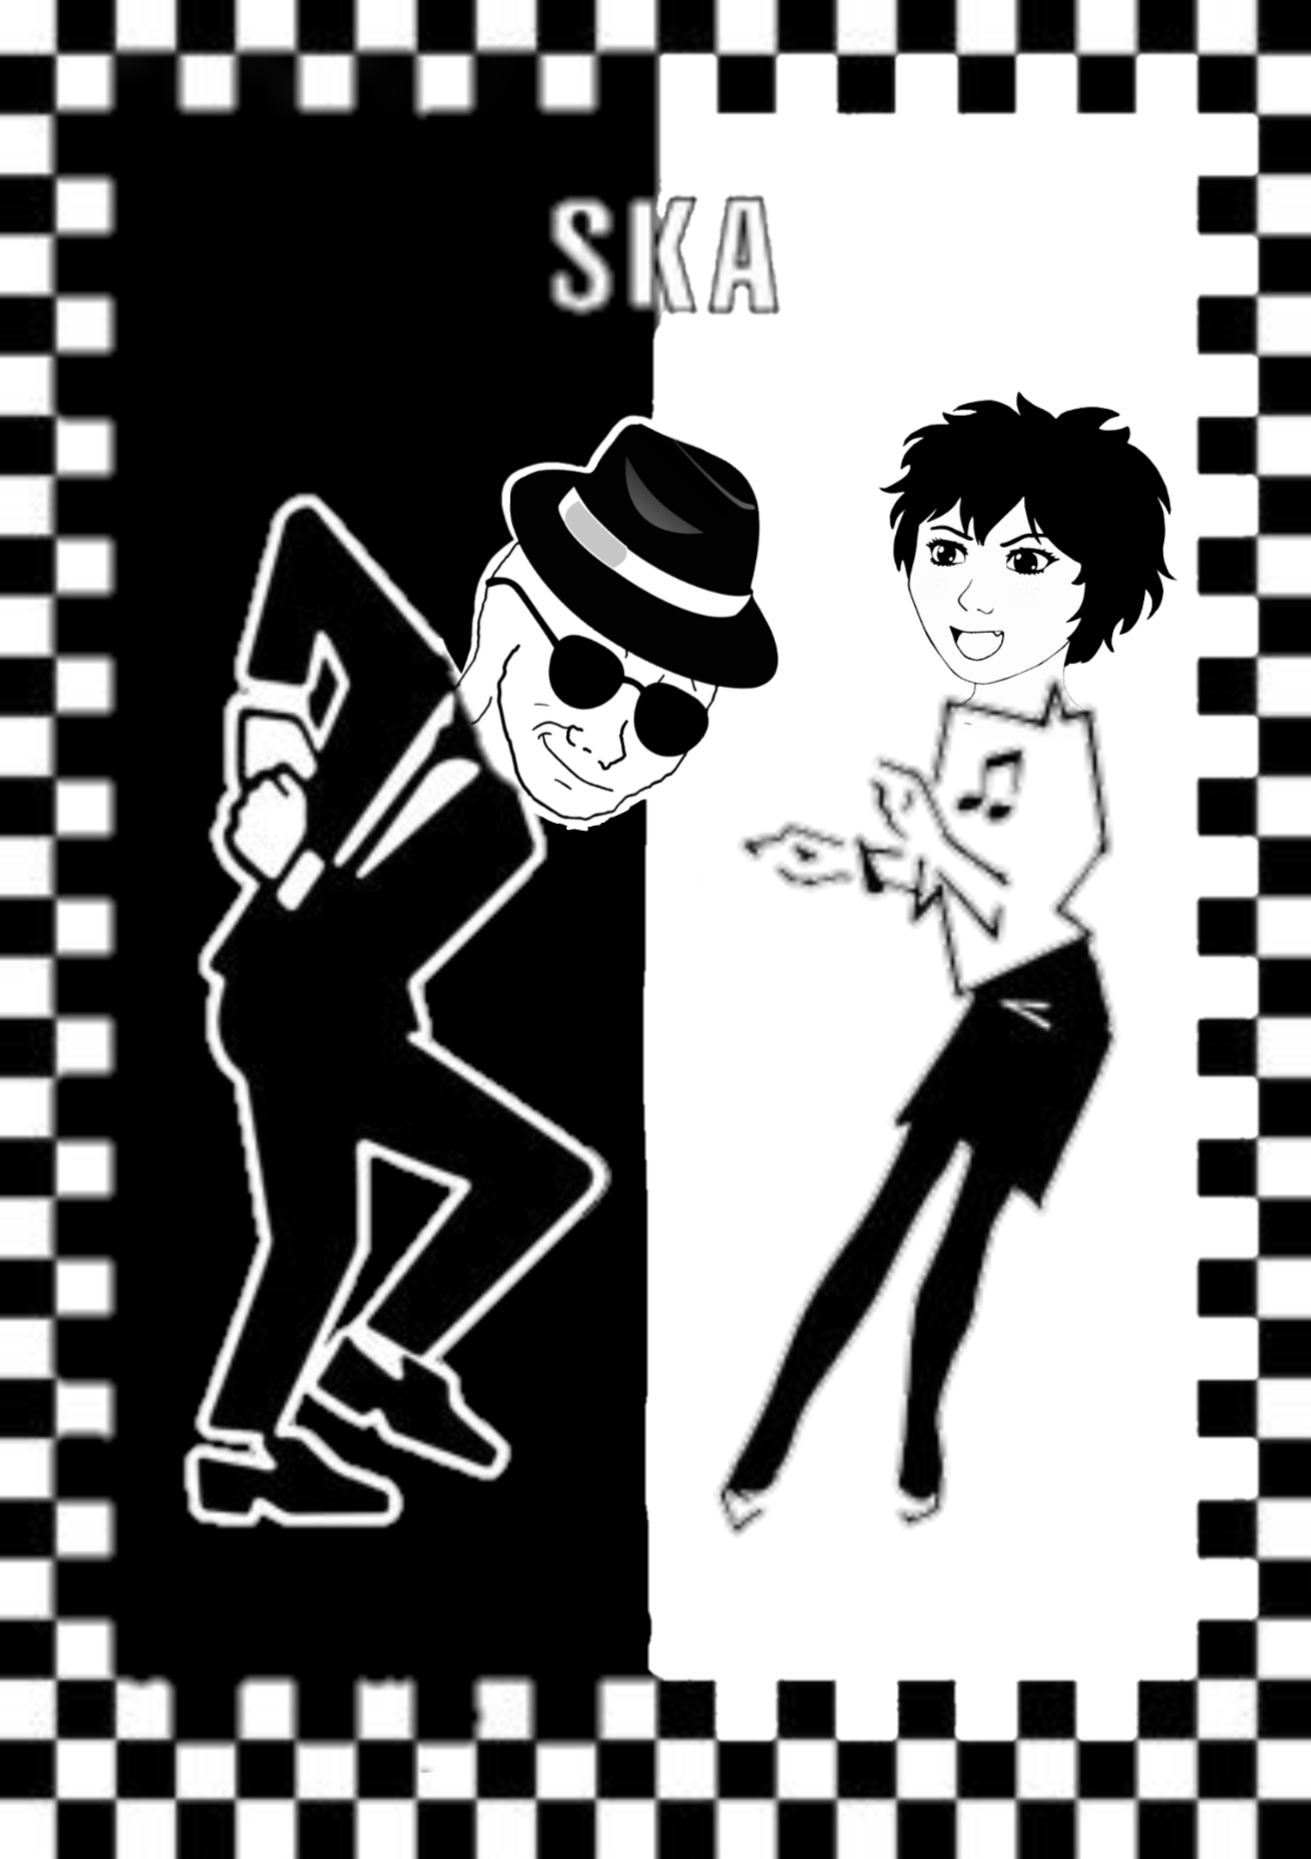
Label: 5_Wojak_with_Background